Pattern: CutPaste
Description: Randomly change two parts in an image.
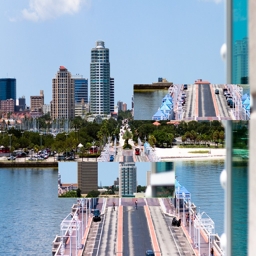
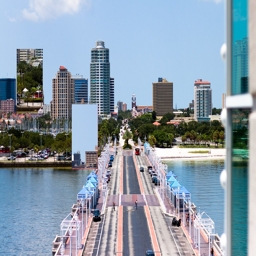
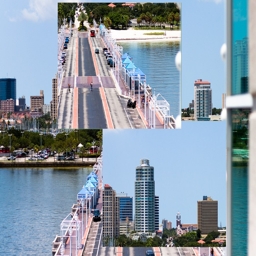
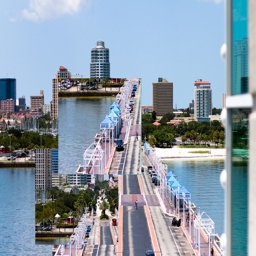